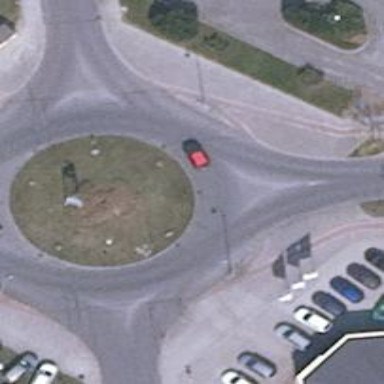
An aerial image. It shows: Residential road with roundabout and cycle track.